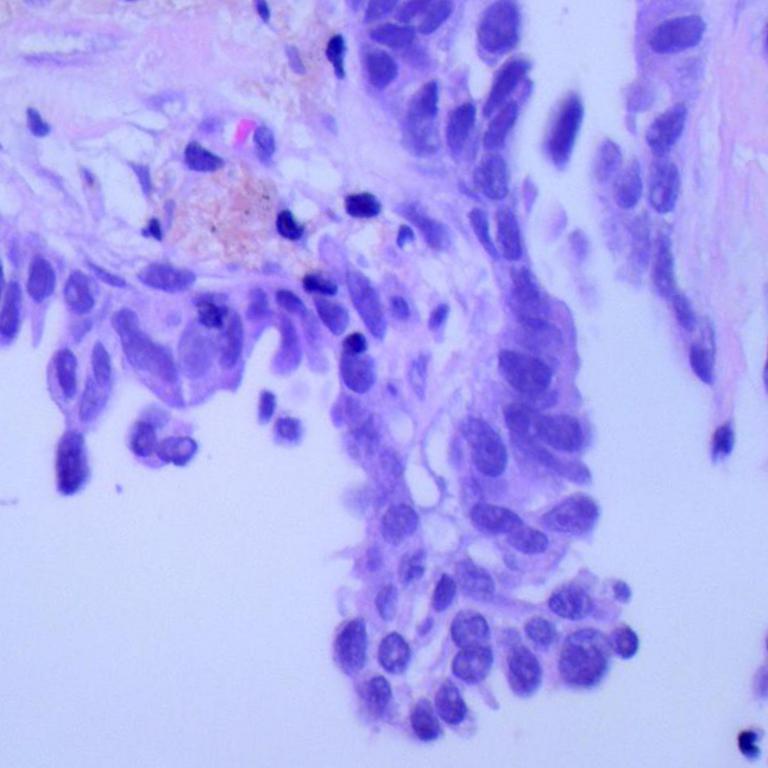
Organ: lung
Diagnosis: adenocarcinomas